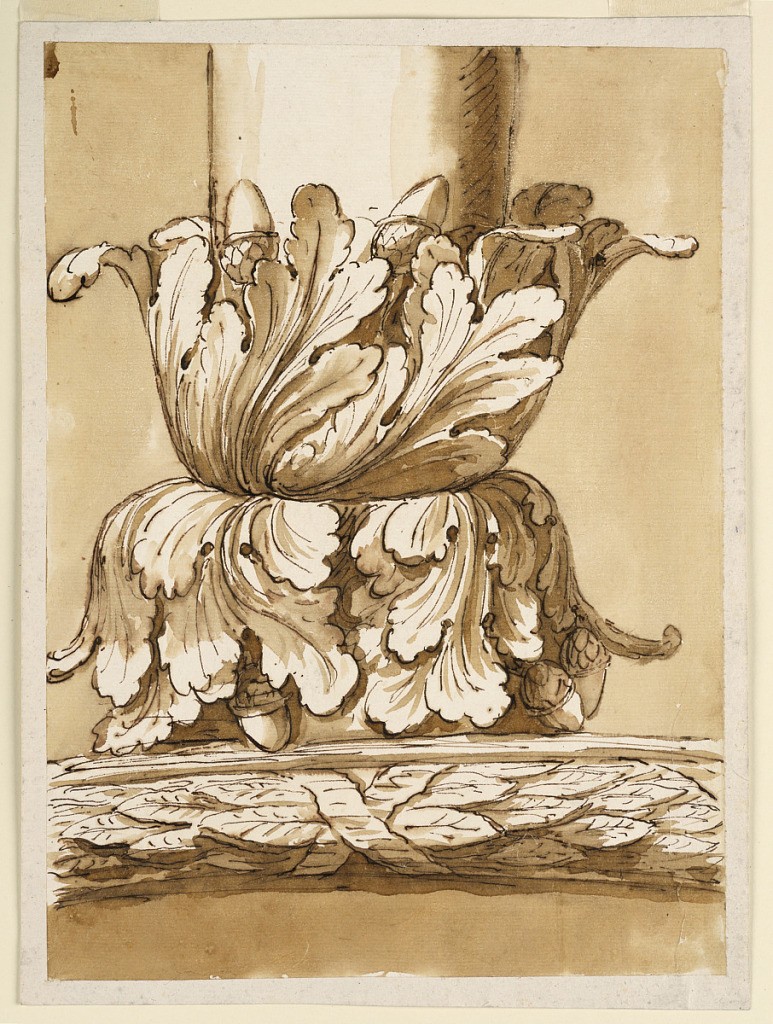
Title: Decoration of a frieze
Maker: Giuseppe Barberi, Italian, 1746–1809
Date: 1746–1809
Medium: Pen and brown ink, brush and brown wash on off-white laid paper, lined
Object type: Drawing
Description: Decoration of a frieze.